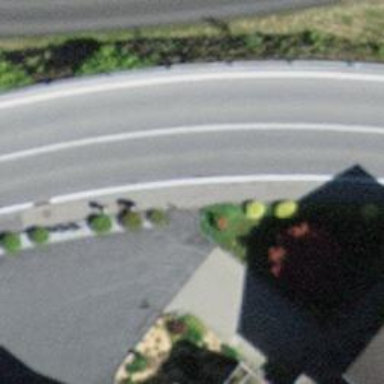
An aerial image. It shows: Bus stop with shelter.